Question: Im trying to use a forumla to convert degrees into X and Y coordinates, so that I can place points around the circumference of a circle with CSS by means of "top" and "left" offsets.
These posts describe trigonomic functions to help with this:
- <URL>
Dozens of searches keep bringing up this formula:
'''
X = r * cosine(angle)
Y = r * sine(angle)
'''
But I cannot get it to work in the context of my code. This code:
'''
// angle is amount in degrees that the point should be at
// pieHeight is distance between bottom of semicircle and top of semicircle (i.e. radius)
var angle = ((amount / range) * 180);
offLeft = pieHeight + ((pieHeight) * Math.cos(angle));
offTop = (pieHeight / 3) + ((pieHeight) * Math.sin(angle));
console.log(amount, angle, Math.round(offLeft), Math.round(offTop));
// Update display
$(val).css('left', offLeft);
$(val).css('top', offTop);
'''
Yields this result:

Console output is:
'''
0 0 268 45
20 36 117 -88
40 72 4 79
60 108 184 169
80 144 251 -21
100 180 54 -63
'''
The numbers are in a circular arc as the should be, but they are not in order, and I can't get them to conform to be within only a semicircle.
Can someone tell me what I am doing wrong?
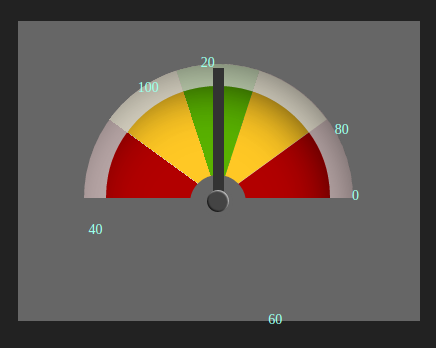
Answer: The problem is that <URL> take an angle in radians. I guess you are multiplying by 180 to get an angle in degrees.
Try changing
'''
var angle = ((amount / range) * 180);
'''
with
'''
var angle = ((amount / range) * Math.PI);
'''